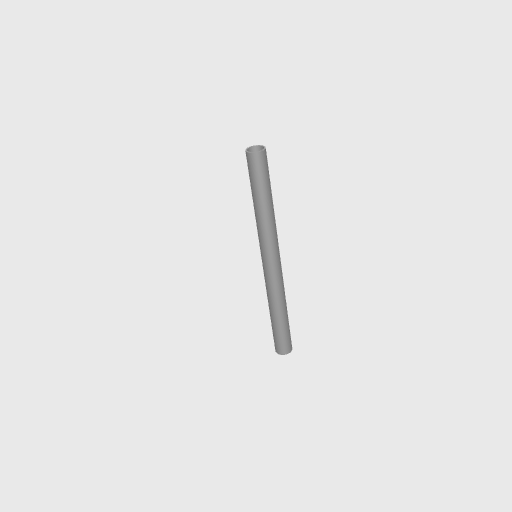
Part: AluminumTube10ID12OD150